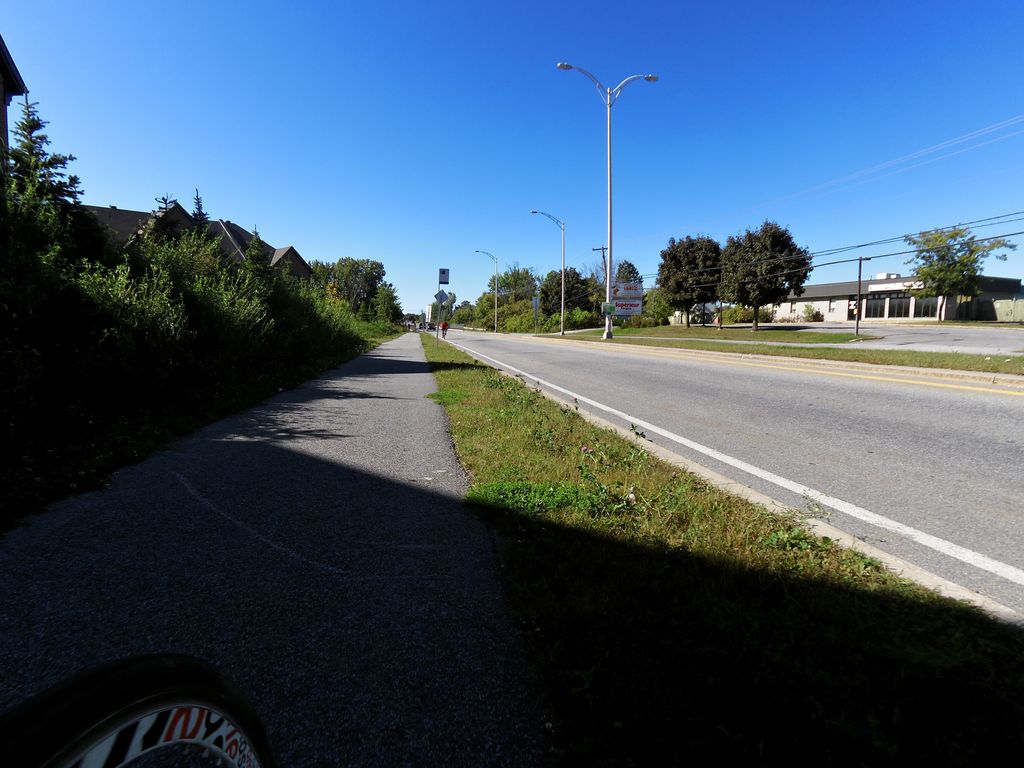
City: ottawa-gatineau